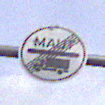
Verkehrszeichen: EndeMautpflicht
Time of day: MorningAfternoon
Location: Outdoor (Suburban)
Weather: PartlyCloudy
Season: NotSpecified
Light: Natural